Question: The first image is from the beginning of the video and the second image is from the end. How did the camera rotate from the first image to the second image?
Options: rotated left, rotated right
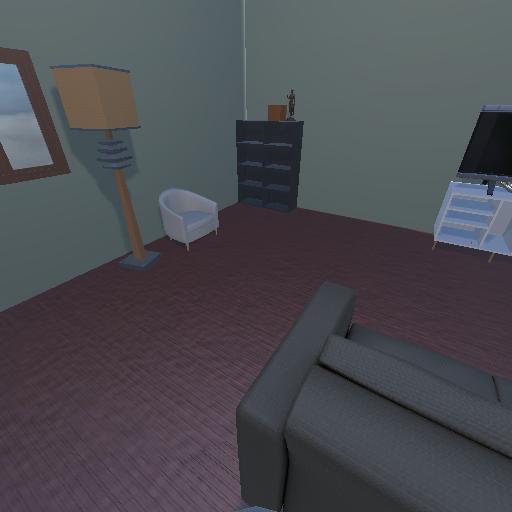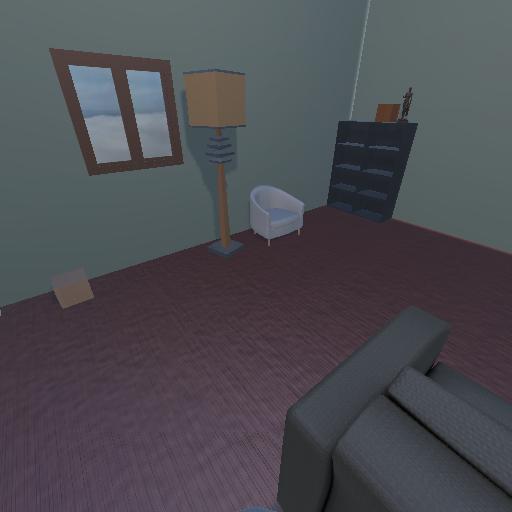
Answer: rotated left